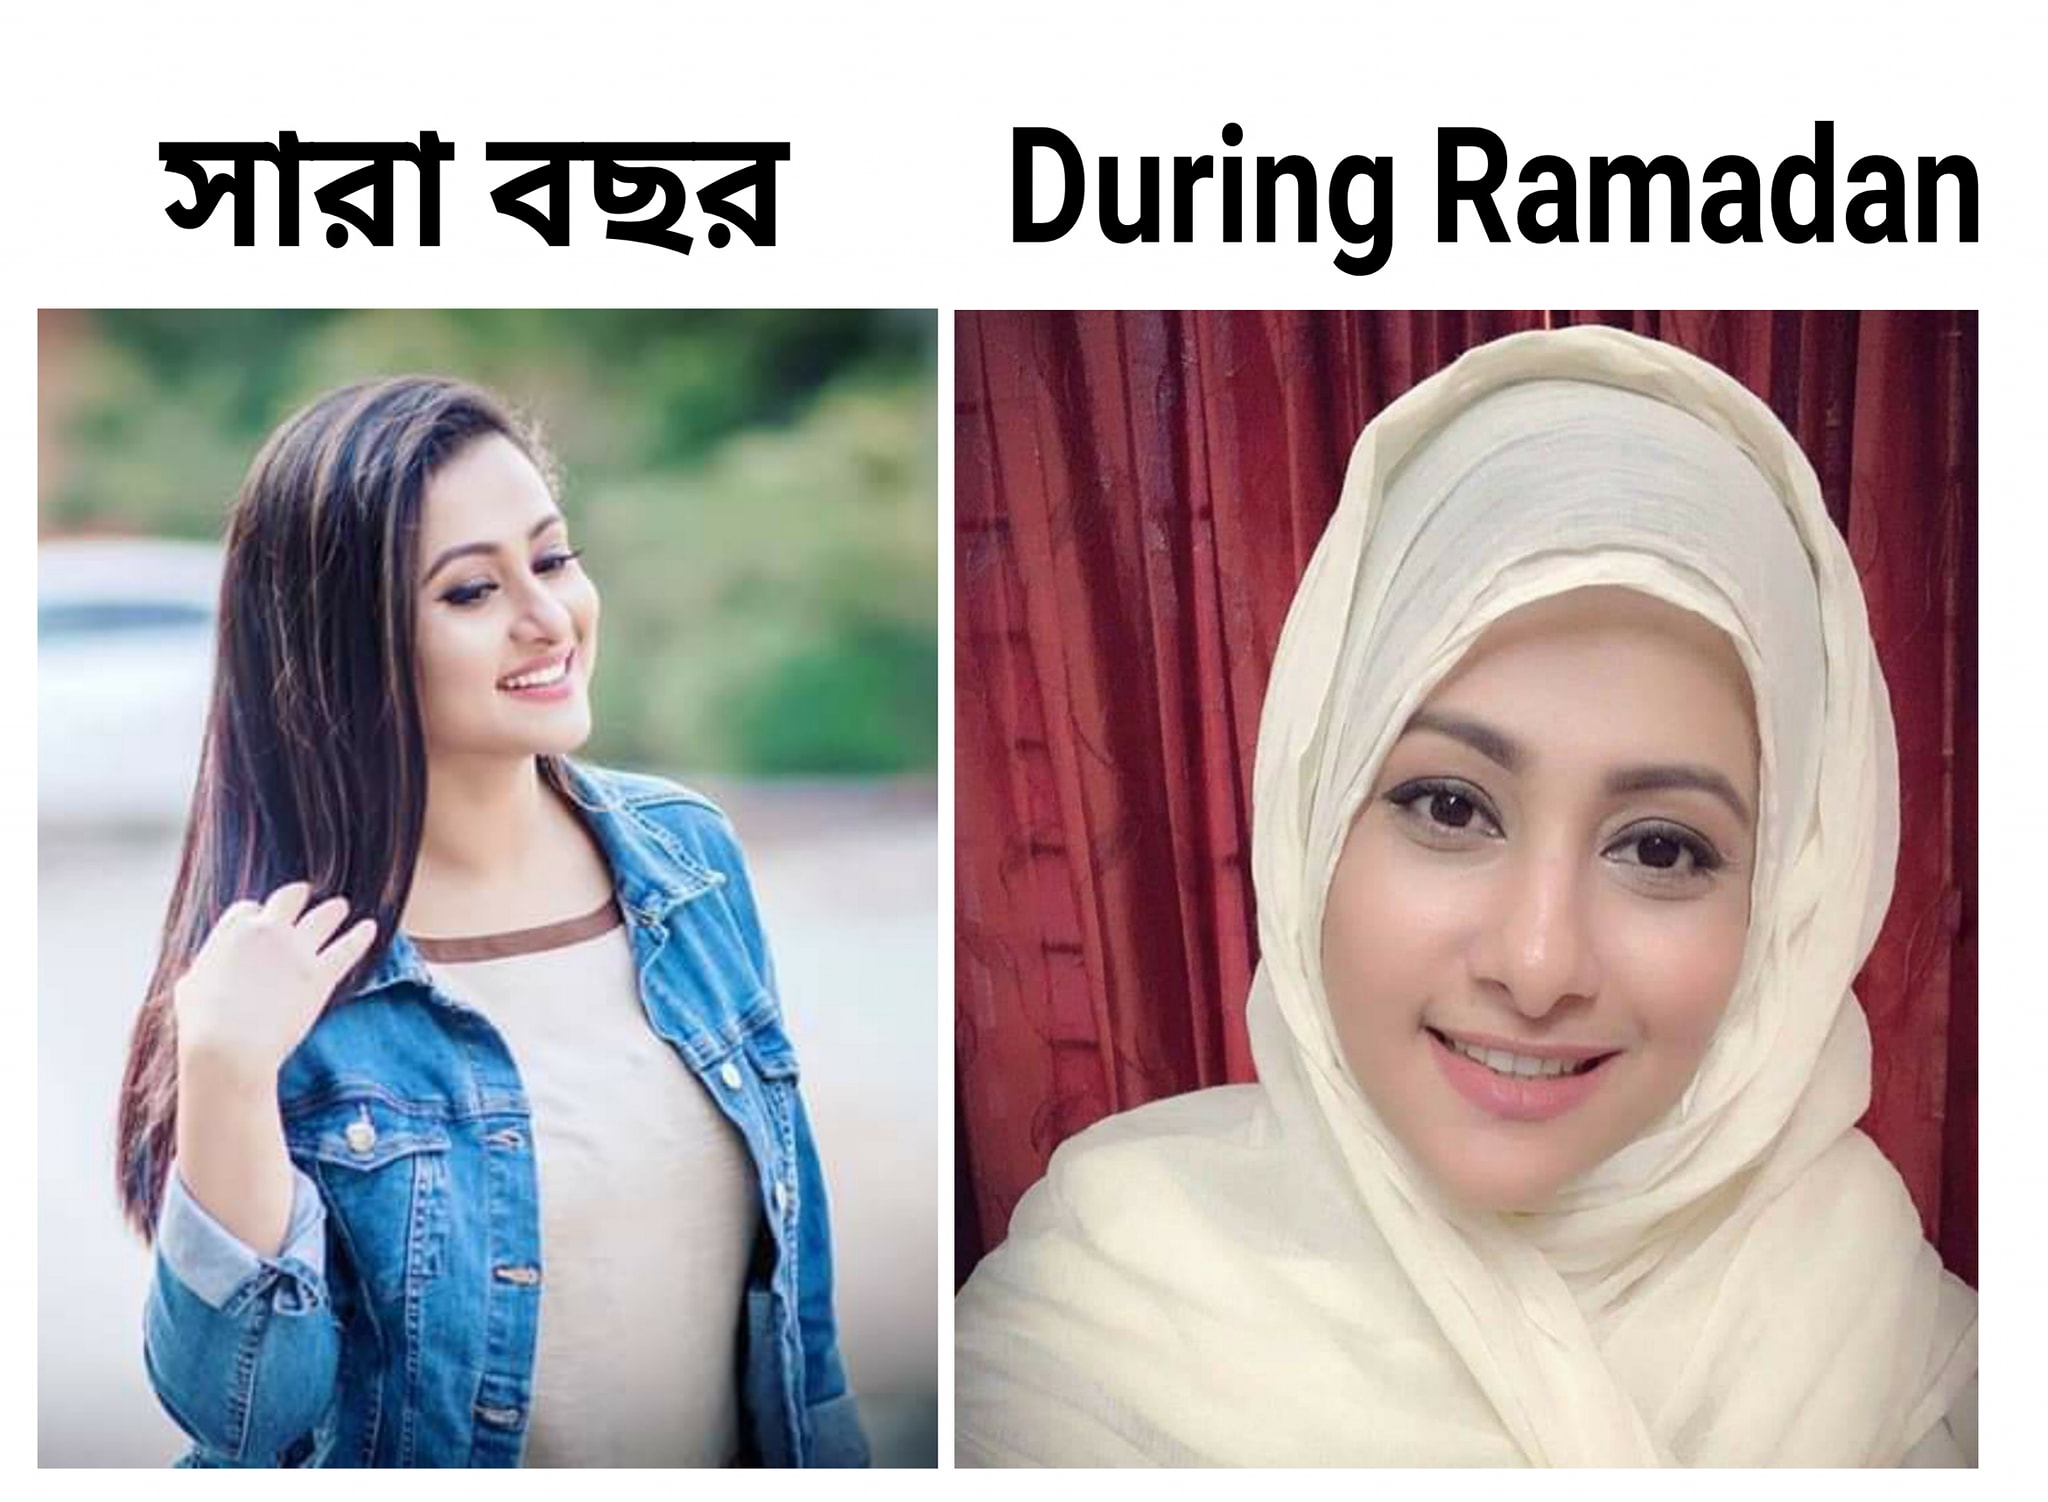
Caption: সারা বছর    During Ramadan
Label: hate